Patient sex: M
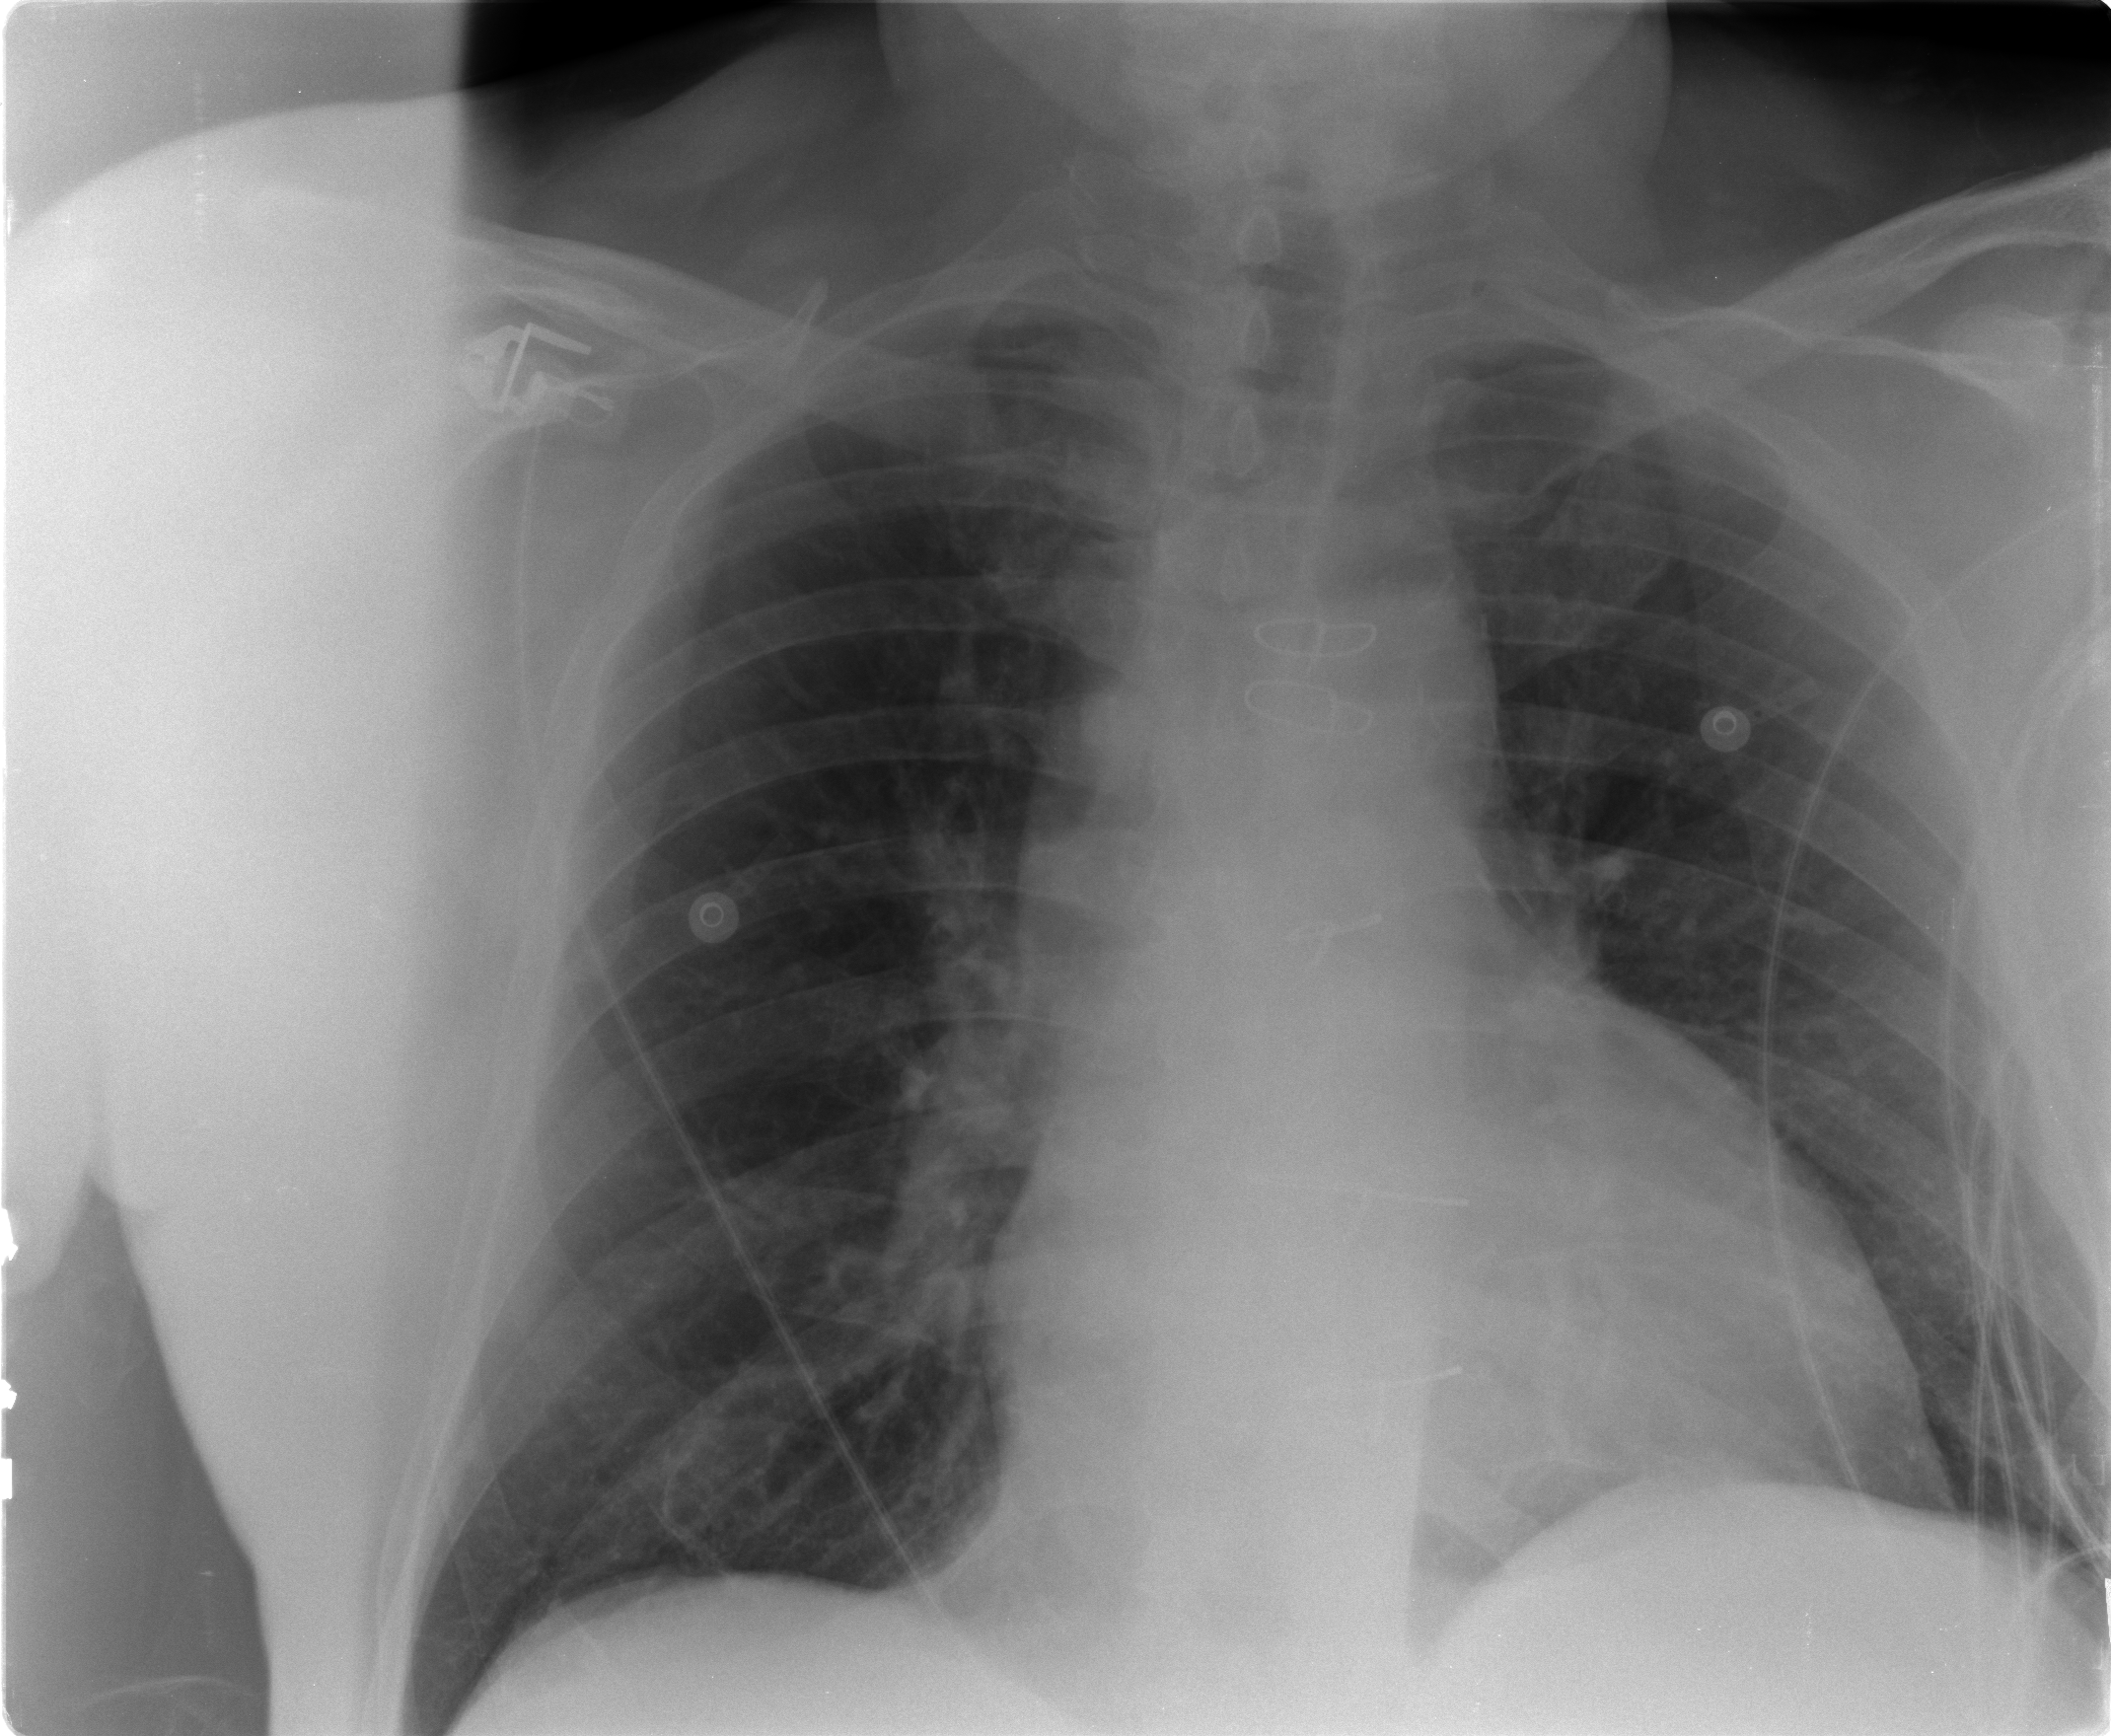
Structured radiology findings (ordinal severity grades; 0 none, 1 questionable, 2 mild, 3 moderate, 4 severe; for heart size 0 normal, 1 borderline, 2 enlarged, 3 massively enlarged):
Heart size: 2
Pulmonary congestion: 0
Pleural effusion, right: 0
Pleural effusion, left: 0
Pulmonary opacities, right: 0
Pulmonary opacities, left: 0
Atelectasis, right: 1
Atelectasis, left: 1